Aerial crown-view tile of a tropical tree (Barro Colorado Island, Panama), acquired 20241112:
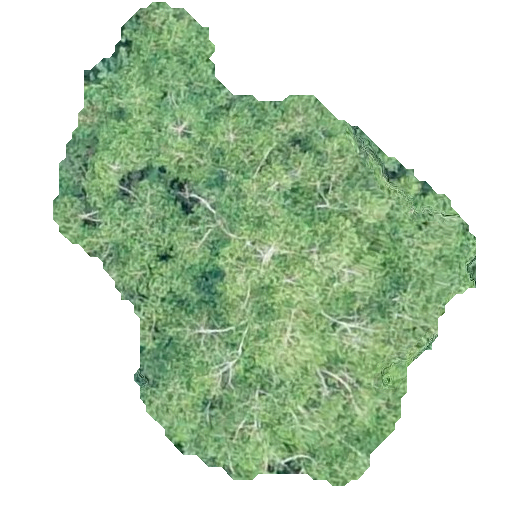
Species: Trema micranthum
GBIF accepted scientific name: Trema micranthum
Crown area: 191.032 m²